Question: I have this method:
'''
private String serializeToJson(T item) {
String json;
ObjectWriter ow = new ObjectMapper().writer().withDefaultPrettyPrinter();
try {
json = ow.writeValueAsString(item);
} catch (IOException e) {
e.printStackTrace();
json = "";
}
return json;
}
'''
with this item:

and yet 'json' equals:
'''
{
"saveDate" : "12:29:29 29-Mar-02015"
}
'''
why is 'failureDict' not serialize?
and this is the item:
'''
public class FailedResponses {
HashMap<String, Set<String>> failuresDict;
public String saveDate;
public FailedResponses() {
failuresDict = new HashMap<>();
}
'''
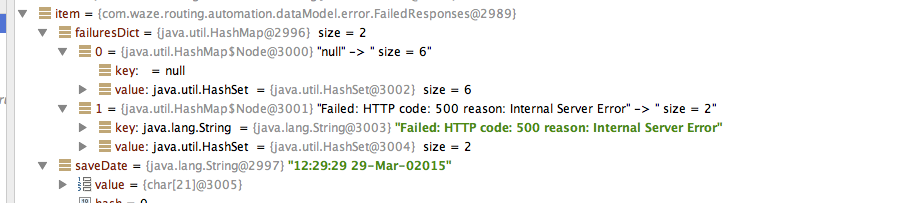
Answer: Jackson will work magic on public fields or public getters and setters. I'd recommend that you make the fields of your object private for better encapsulation, and add the public getters/setters to allow jackson to de/serialize it.
Personally I like to use the jackson annotations to make it explicit what the object is being used for, and so that you have full control over the naming of the fields that jackson creates, without having to create non-idiomatic getter/setter or variable names